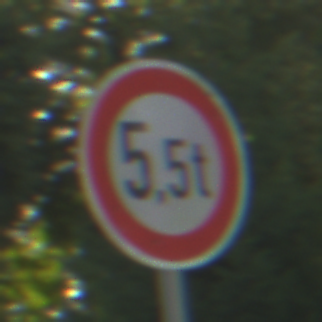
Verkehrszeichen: TatsaechlicheMasse
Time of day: SunriseSunset
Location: Outdoor (Suburban)
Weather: PartlyCloudy
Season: NotSpecified
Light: Natural